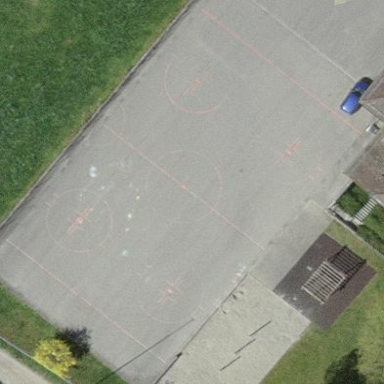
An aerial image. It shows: Hockey pitch for leisure sports activities.